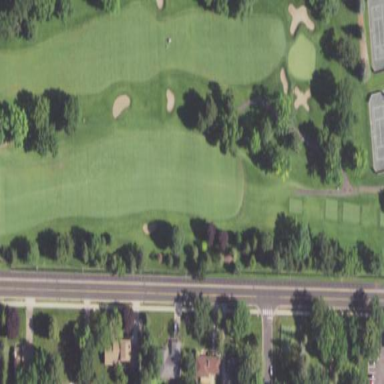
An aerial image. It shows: Golf fairway surrounded by grass.